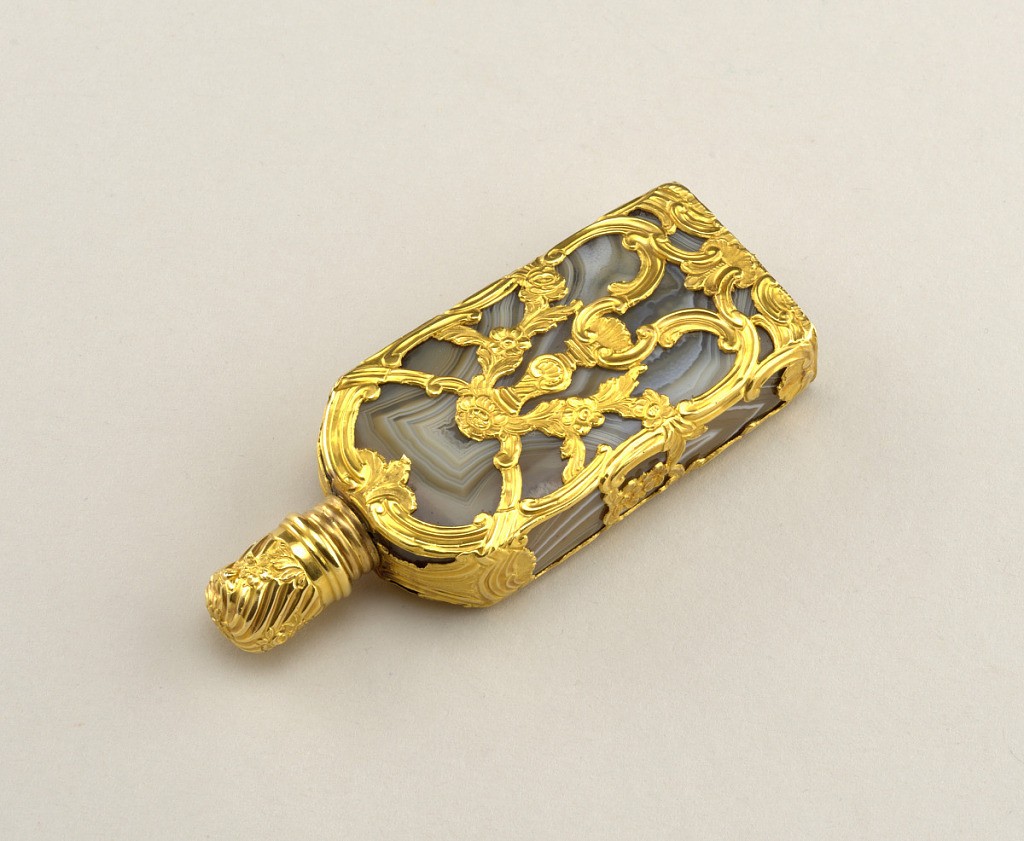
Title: Scent bottle
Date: ca. 1750
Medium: Agate, gold
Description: Bottle composed of agate in gold cagework decorated with shells and plant forms.